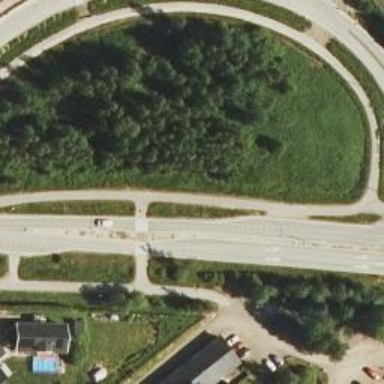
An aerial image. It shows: Asphalt cycleway.